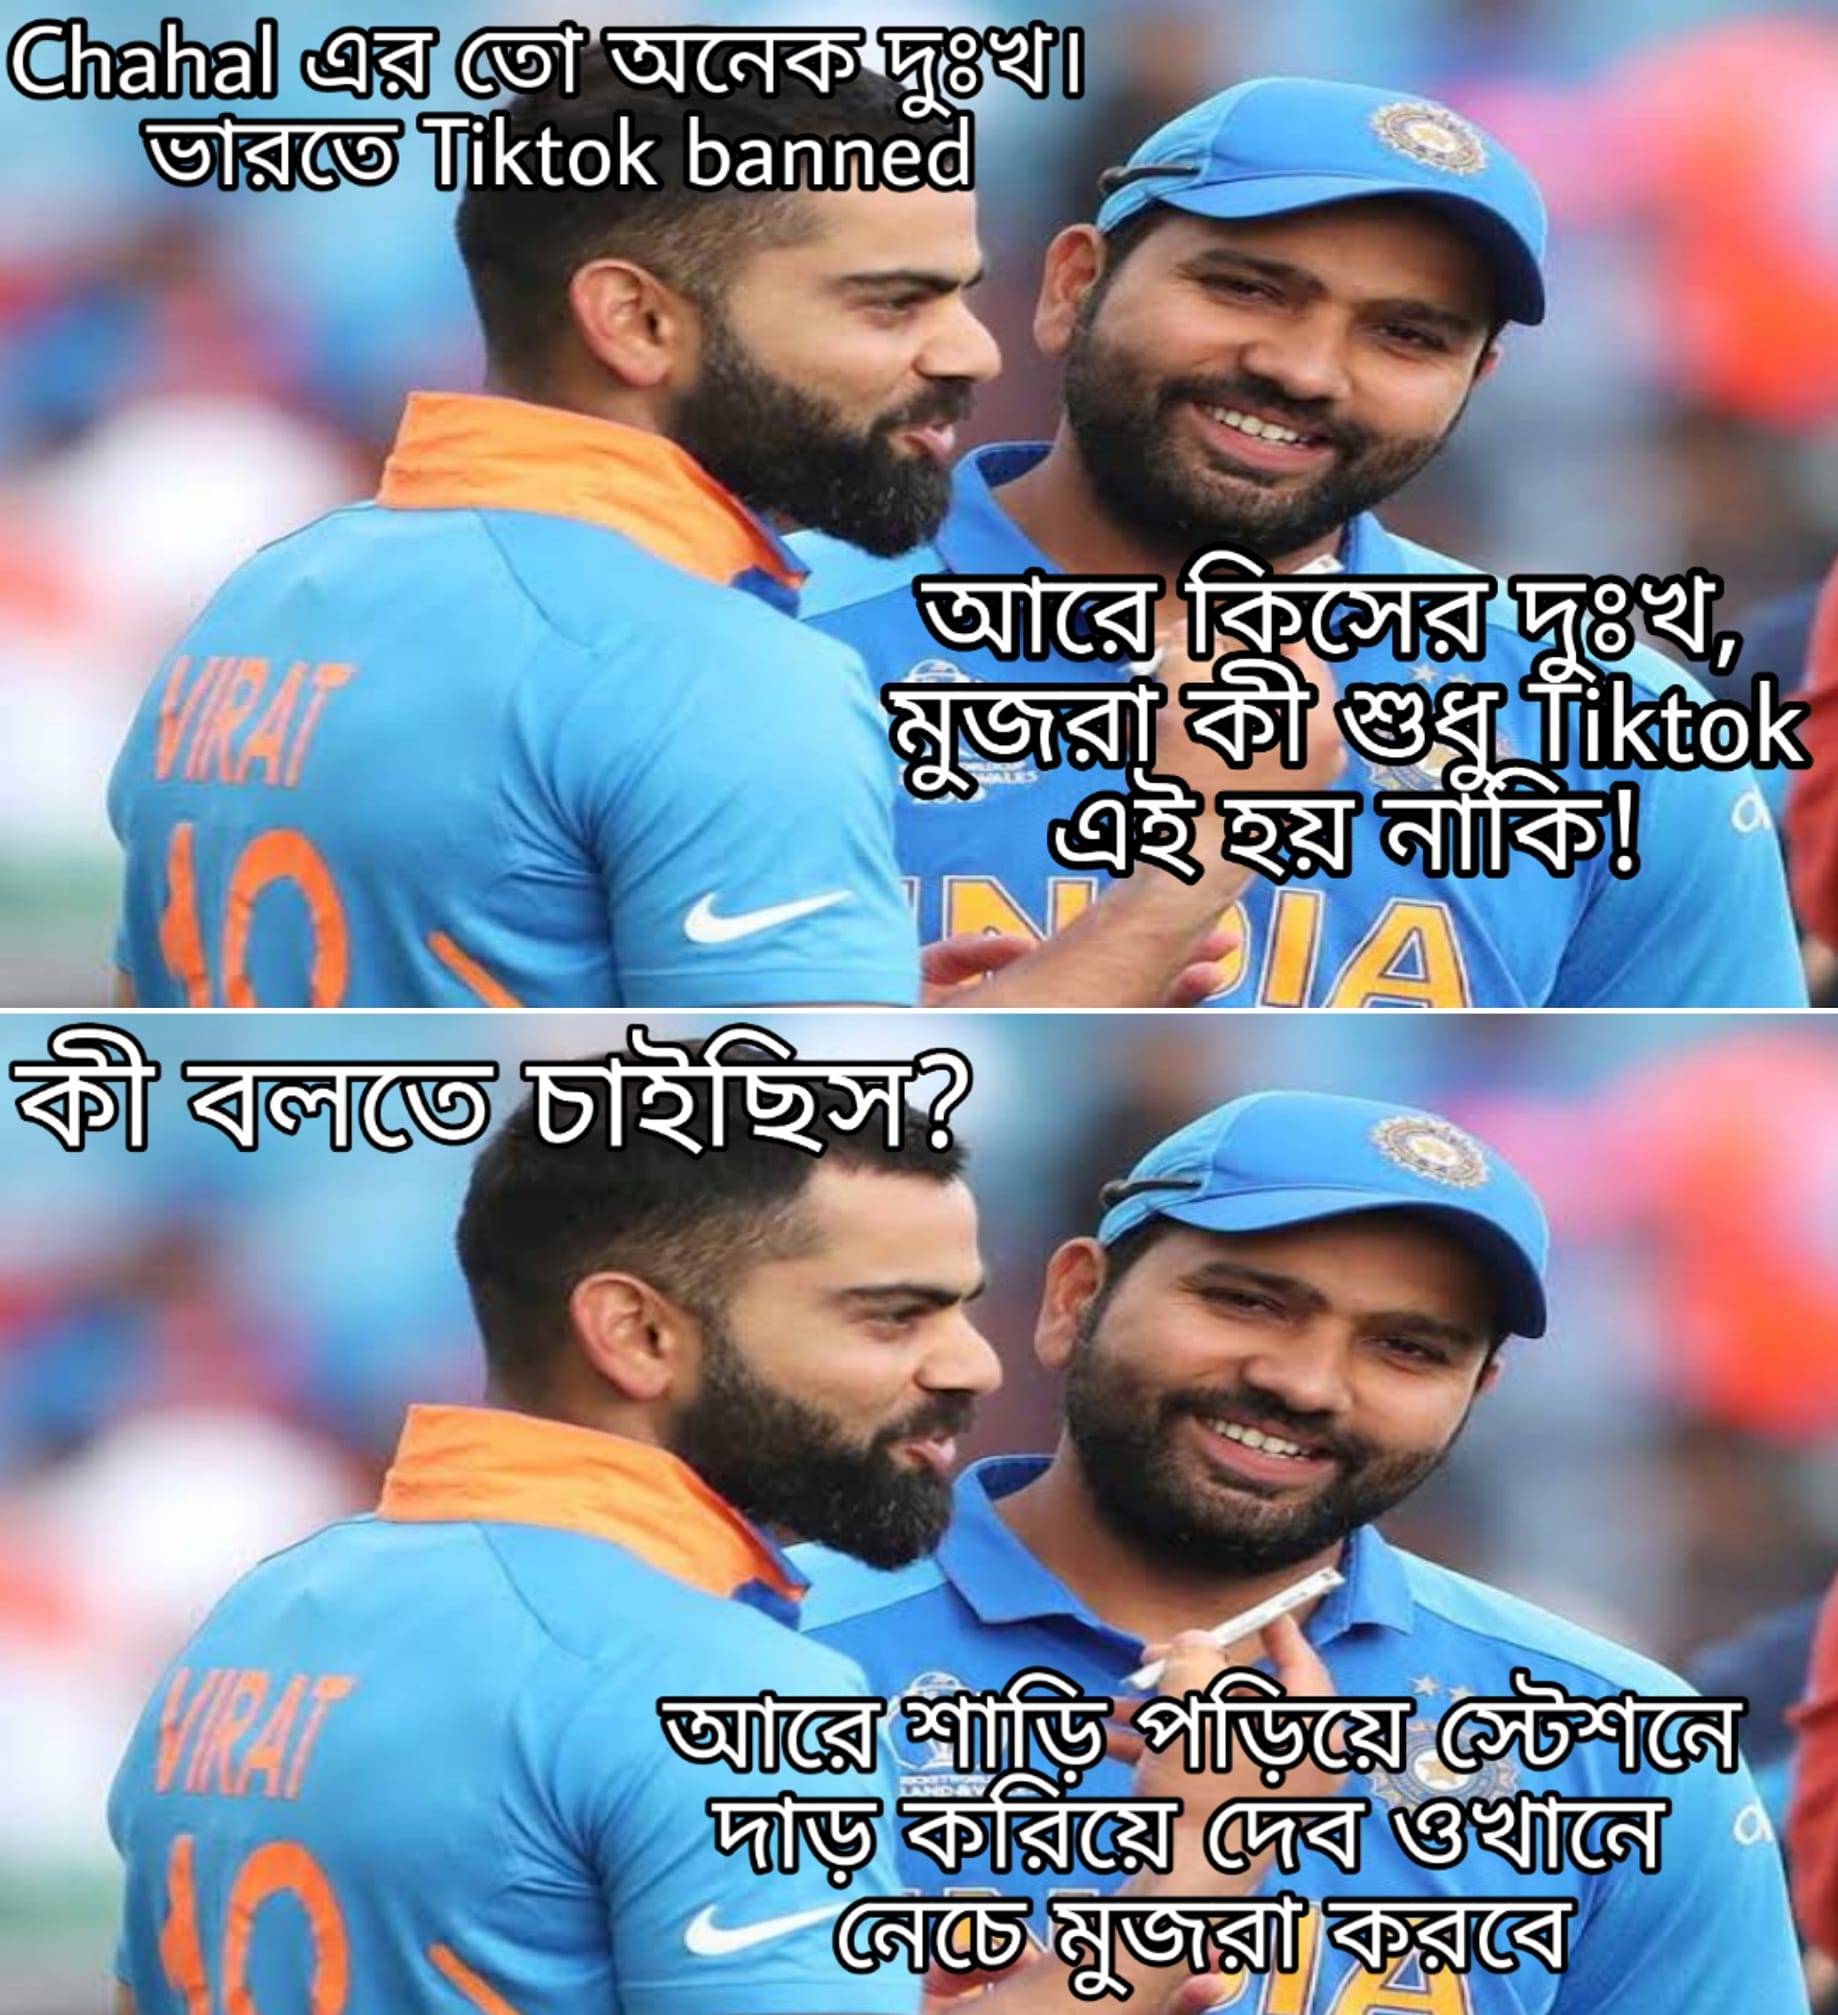
Caption: Chahal এর তো অনেক দুঃখ ভারতে Tiktok banned     আরে কিসের দুঃখ , মুজরা কী শুধু Tiktok এই হয় নাকি !   কী বলতে চাইছিস ?   আরে শাড়ি পড়িয়ে স্টেশনে দাঁড় করিয়ে দেব ওখানে নেচে মুজরা করবে
Label: hate